Question: I have an HTML5 audio element embedded in an anchor tag. I know it's a bit weird, but it actually makes a lot of sense in my specific use case.

I have the problem that, whenever I click the play button, a click event is fired on the parent element as well, taking me to google.com
I solved this for most browsers by stopping event propagation with jQuery like so:
'''
$('audio').click(function(e) { e.stopPropagation(); });
'''
This works fine in IE and Google Chrome. But it fails in Firefox. In Safari it works when I click the play button, but if I change the volume a click event is fired on the parent element as well.
Any idea how to make this work in Firefox and Safari as well?
<URL>
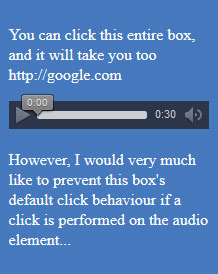
Answer: This works in Firefox (here's the <URL>:
'''
<div class="audio-container">
<p>You can click this entire box, and it will take you too http://google.com</p>
<audio controls>
<source src="http://www.freetone.me/ring/Root/Music/Adventure_Time_Wedding_bells_8bit.mp3" type="audio/mpeg">
Your browser does not support the audio element.
</audio>
<p>However, I would very much like to prevent this box's default click behaviour if a click is performed on the audio element...</p>
</div>
'''
'''
$('audio').click(function(e) { e.stopPropagation(); });
$('div').click(function(e) {
window.open("http://www.google.com/","_blank");
});
'''
As you can see, the one small change was changing your tag to a tag. Not sure why, but maybe the method is acting up due to something to do with having block level elements inside inline elements, etc.
When you change your highest level ancestor (in this case, the ) to a block level element (in this case, the ), it seems to work just fine.